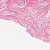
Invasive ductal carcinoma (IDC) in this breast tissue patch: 0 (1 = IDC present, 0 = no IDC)